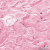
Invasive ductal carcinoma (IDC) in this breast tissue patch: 0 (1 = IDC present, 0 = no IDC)